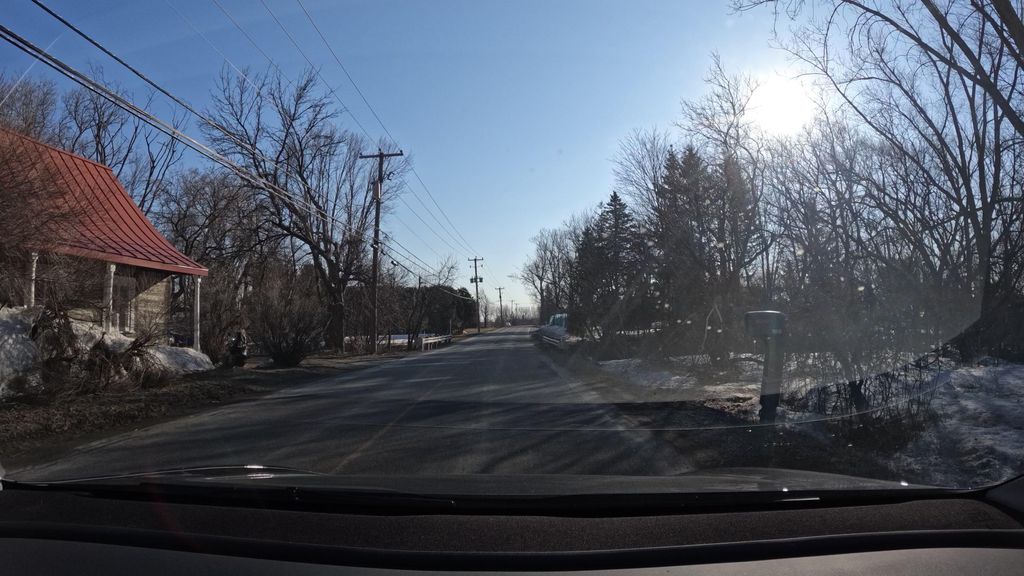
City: montreal